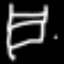
Label: bed